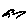
Label: bird